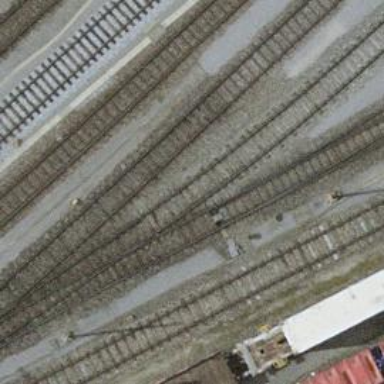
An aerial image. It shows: Railway yard with one track.